Field crop: maize
Growth stage: 2
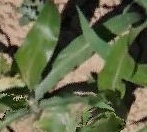
Species: maize